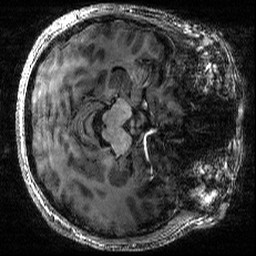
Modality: T1w
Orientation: axial
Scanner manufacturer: siemens
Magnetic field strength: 6.98 T
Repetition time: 2.5 s
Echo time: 0.00274 s